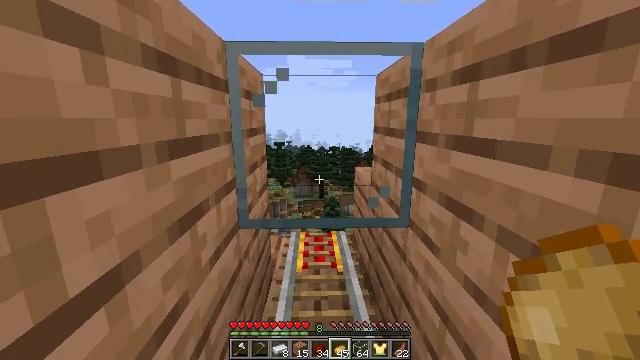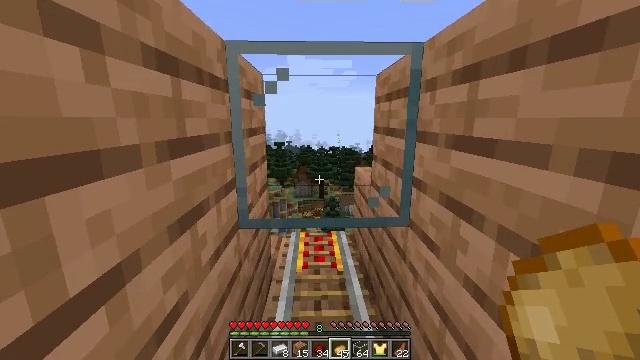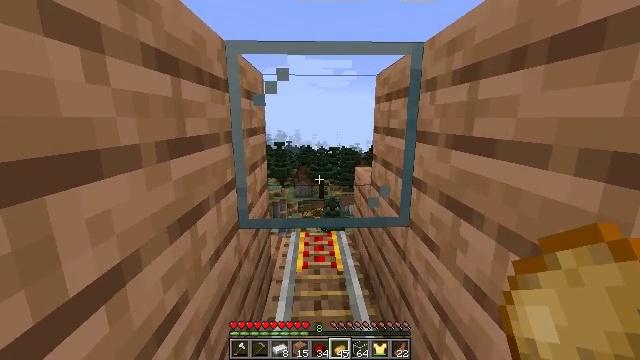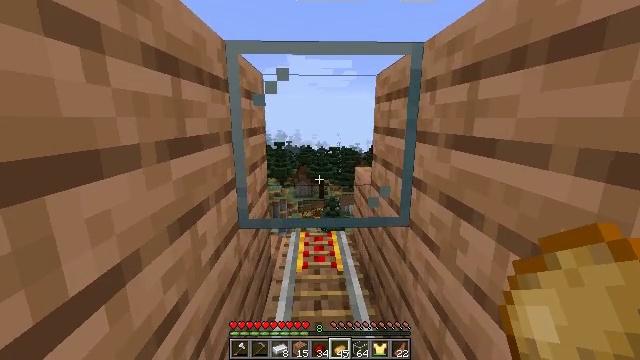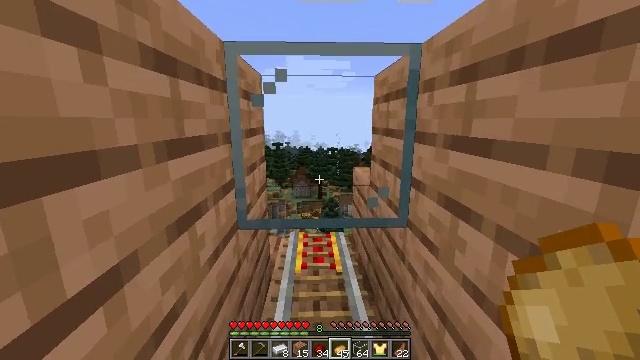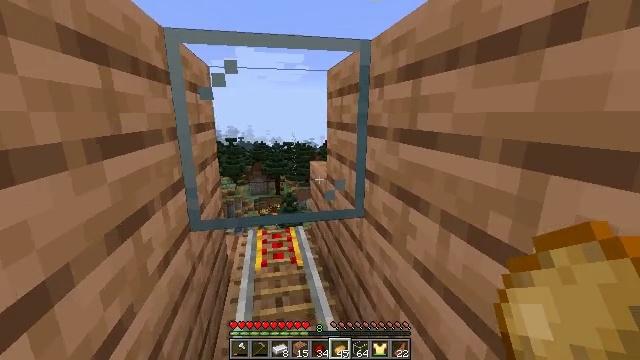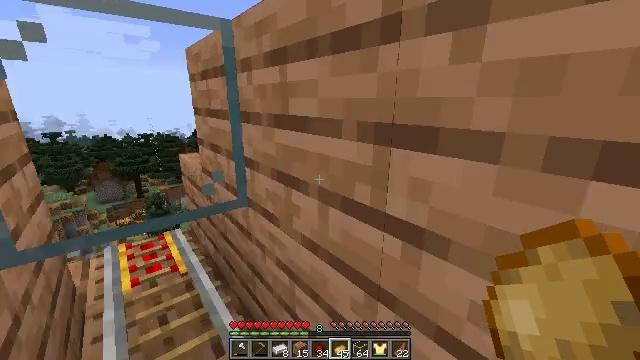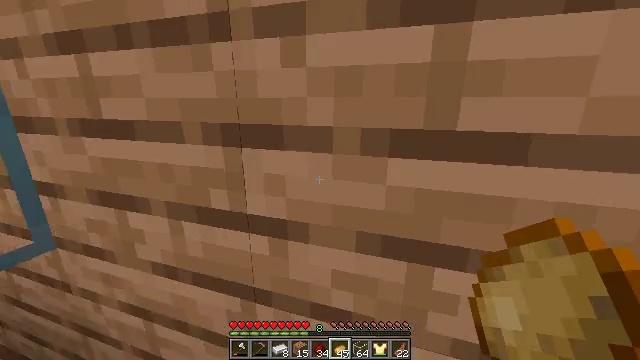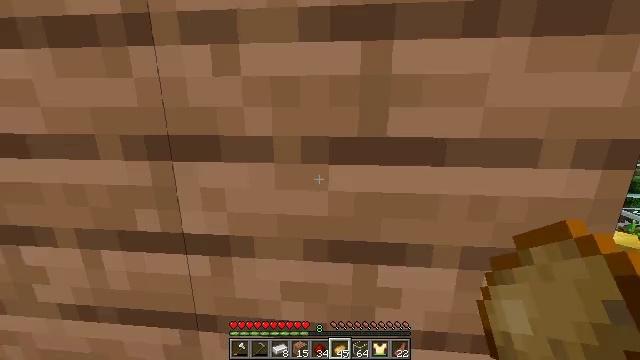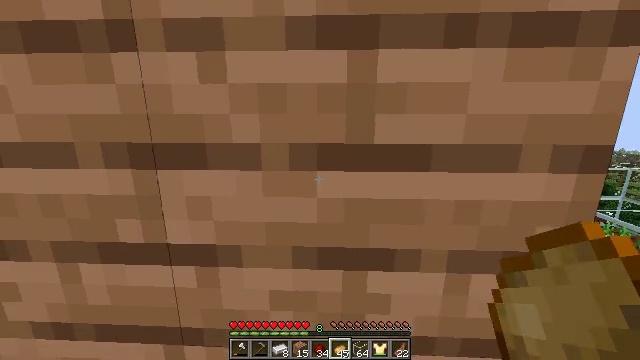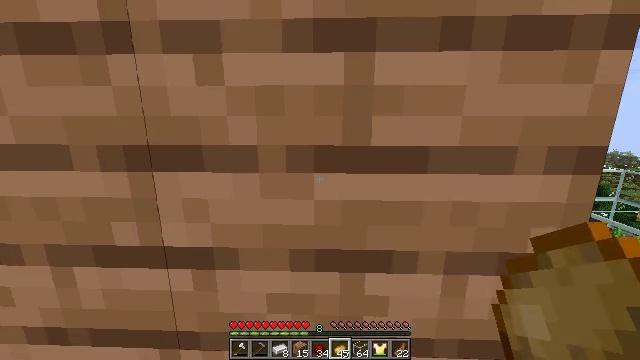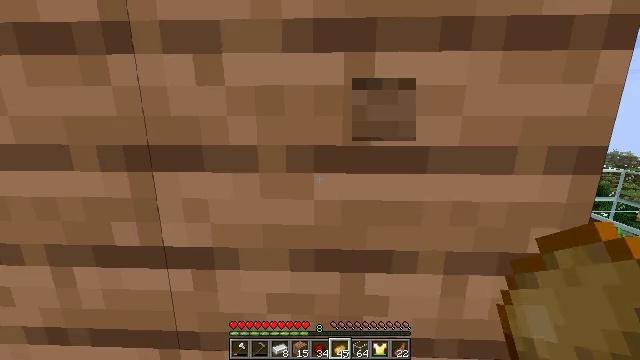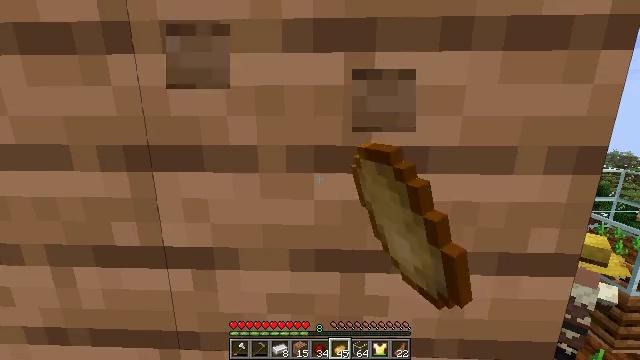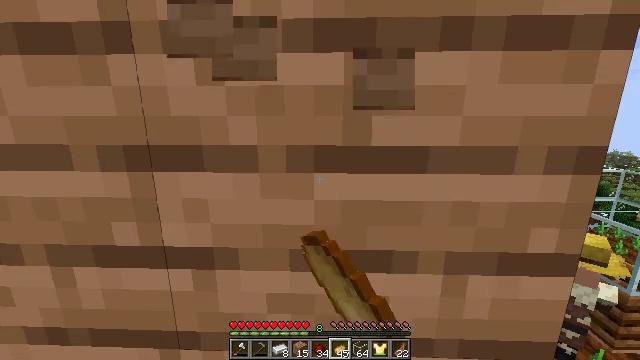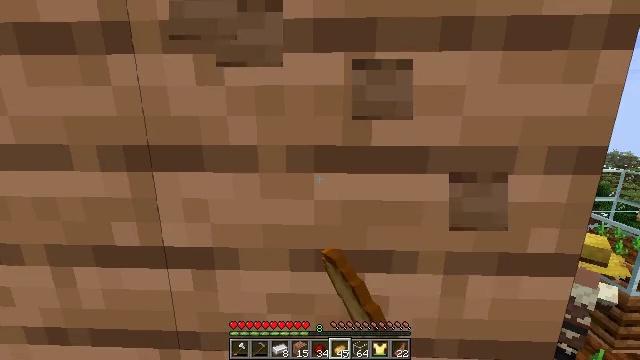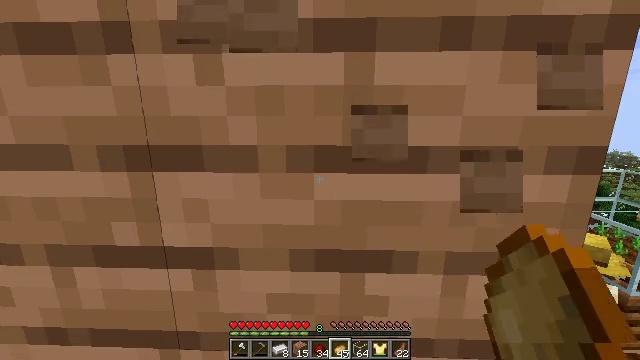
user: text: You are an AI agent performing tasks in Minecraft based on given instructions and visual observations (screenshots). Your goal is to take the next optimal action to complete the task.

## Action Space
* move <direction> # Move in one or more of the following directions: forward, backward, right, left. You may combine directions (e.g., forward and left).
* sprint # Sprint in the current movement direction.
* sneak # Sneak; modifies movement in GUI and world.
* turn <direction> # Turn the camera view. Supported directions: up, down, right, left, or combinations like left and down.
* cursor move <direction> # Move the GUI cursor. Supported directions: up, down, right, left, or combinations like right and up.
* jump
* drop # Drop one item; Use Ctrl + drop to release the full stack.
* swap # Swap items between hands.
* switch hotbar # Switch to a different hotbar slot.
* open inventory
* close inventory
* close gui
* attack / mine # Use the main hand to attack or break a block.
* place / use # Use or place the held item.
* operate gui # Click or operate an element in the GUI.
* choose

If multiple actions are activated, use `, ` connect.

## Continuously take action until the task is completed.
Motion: motion action
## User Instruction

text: Break the jungle planks to recycle them.
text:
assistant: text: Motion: no_op
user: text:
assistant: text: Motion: no_op
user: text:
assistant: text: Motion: no_op
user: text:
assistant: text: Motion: no_op
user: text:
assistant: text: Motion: turn right and down
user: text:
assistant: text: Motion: turn right and down
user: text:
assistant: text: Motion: turn right
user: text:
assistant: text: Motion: turn right and up
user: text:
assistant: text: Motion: turn right and up
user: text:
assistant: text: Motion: no_op
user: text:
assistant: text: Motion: attack / mine
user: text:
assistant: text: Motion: attack / mine
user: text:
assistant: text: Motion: attack / mine
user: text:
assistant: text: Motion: attack / mine
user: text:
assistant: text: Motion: attack / mine
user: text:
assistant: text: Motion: attack / mine
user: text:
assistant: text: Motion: attack / mine
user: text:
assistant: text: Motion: attack / mine
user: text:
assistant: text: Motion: attack / mine
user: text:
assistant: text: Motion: attack / mine
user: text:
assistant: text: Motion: turn right, attack / mine
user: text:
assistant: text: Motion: turn right, attack / mine
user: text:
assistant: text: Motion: attack / mine
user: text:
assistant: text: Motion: attack / mine
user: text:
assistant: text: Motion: attack / mine
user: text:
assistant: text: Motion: attack / mine
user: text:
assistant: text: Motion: attack / mine
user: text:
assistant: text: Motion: attack / mine
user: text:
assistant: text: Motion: attack / mine
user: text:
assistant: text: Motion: attack / mine